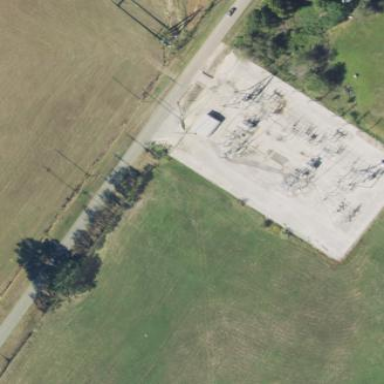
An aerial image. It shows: There is distribution substation enclosed by fence.